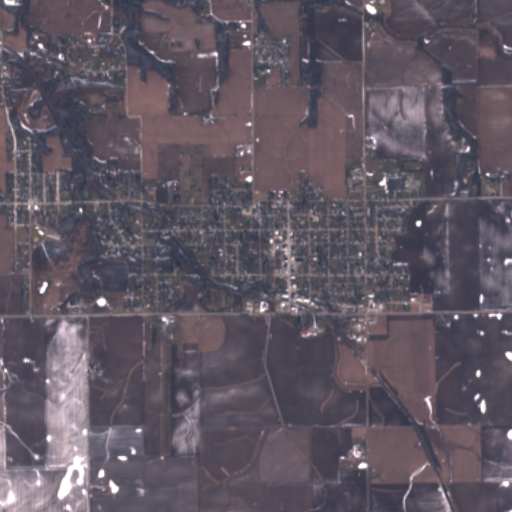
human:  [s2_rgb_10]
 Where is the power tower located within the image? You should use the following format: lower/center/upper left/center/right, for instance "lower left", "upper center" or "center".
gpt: The power tower is located in the upper of the image.
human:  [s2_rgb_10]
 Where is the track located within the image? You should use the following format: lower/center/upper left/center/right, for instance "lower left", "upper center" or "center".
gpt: The track is located in the upper right of the image.
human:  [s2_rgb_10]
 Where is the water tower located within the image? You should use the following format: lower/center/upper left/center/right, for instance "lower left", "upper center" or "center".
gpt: The water tower is located in the center left of the image.
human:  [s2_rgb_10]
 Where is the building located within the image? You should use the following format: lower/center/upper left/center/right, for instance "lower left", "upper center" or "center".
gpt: The building is located in the center right of the image.
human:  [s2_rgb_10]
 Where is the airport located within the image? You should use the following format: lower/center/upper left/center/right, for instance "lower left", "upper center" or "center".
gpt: There is no airport in the image.